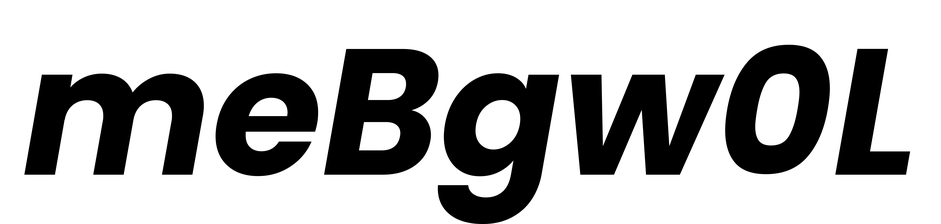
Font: Poppins-BoldItalic